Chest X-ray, PA view. Patient: 63 years old, sex M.
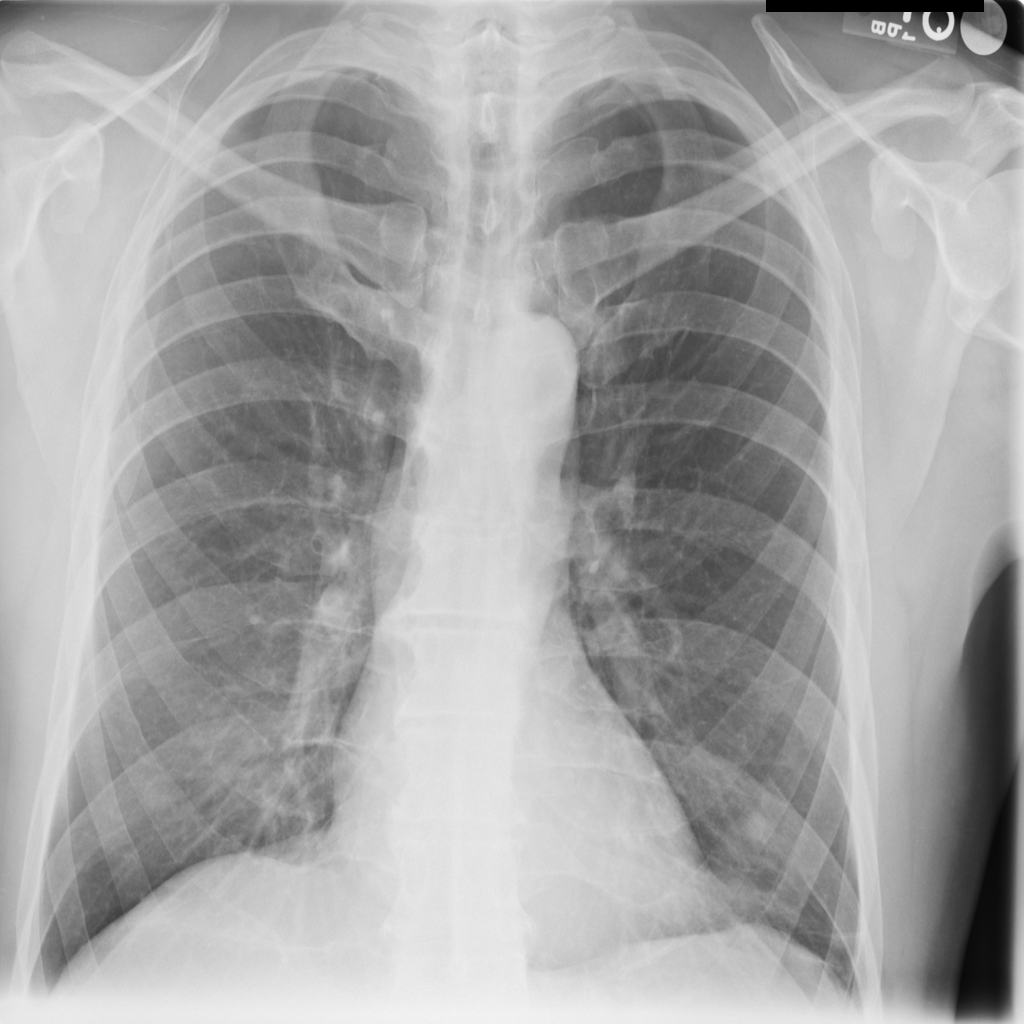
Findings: No Finding